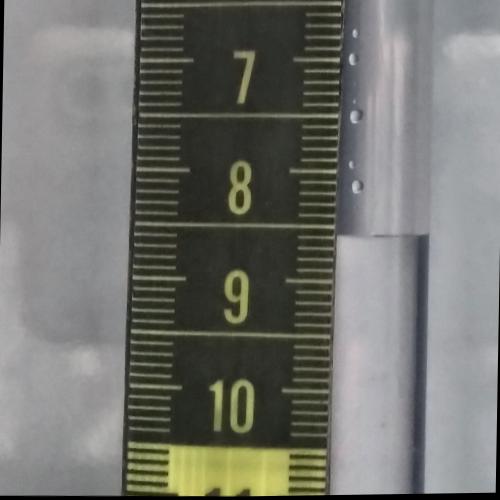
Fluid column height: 8.6 cm